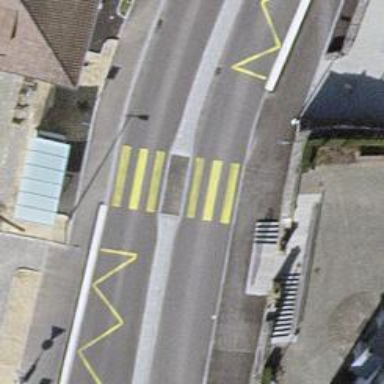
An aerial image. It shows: Set of steps on the road.